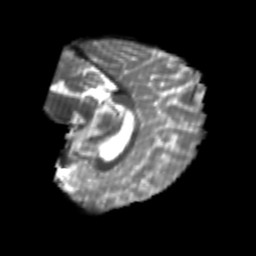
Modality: T2w
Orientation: sagittal
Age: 22
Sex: female
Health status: healthy
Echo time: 0.074 s